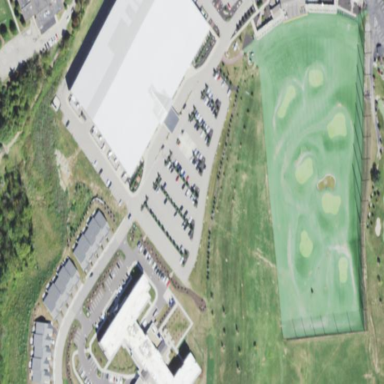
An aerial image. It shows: Sports center on leisure land.